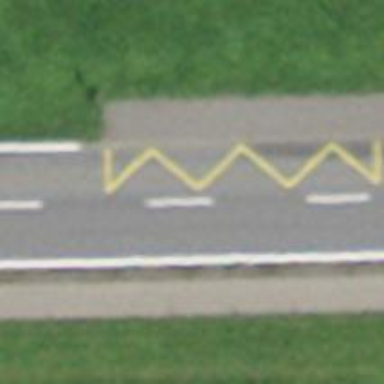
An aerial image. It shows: Bus stop with designated stop position for public transport.